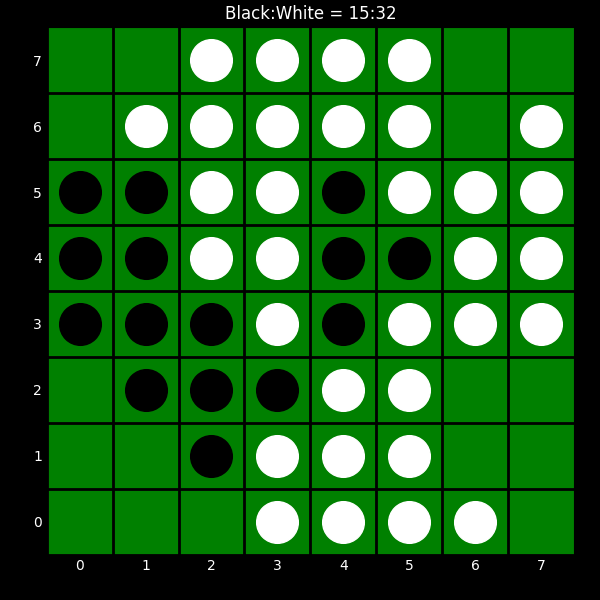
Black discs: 15
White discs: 32